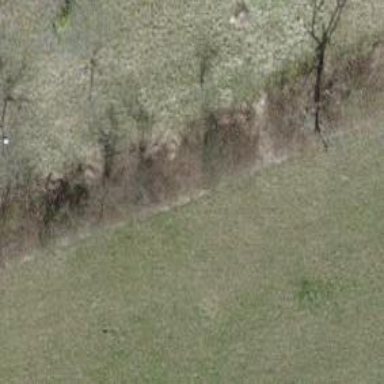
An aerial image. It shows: Hedge acting as barrier.